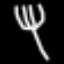
Label: fork